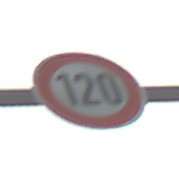
Verkehrszeichen: Geschwindigkeit120
Umgebung: Outdoor, Suburban
Tageszeit: SunriseSunset
Wetter: PartlyCloudy
Licht: Natural
Jahreszeit: NotSpecified
Kontrast: MediumContrast